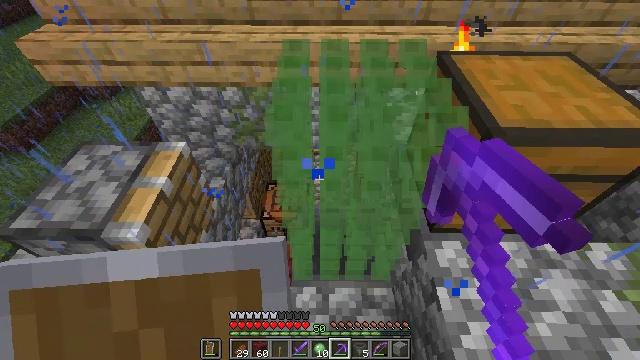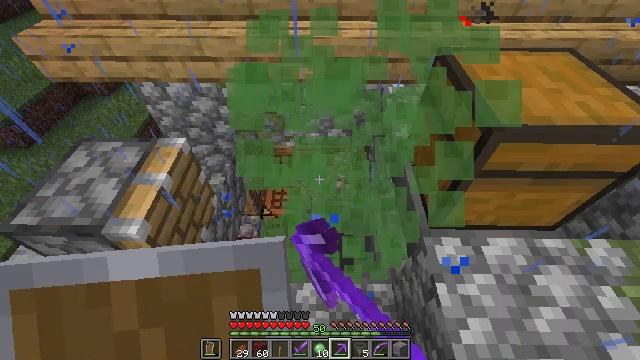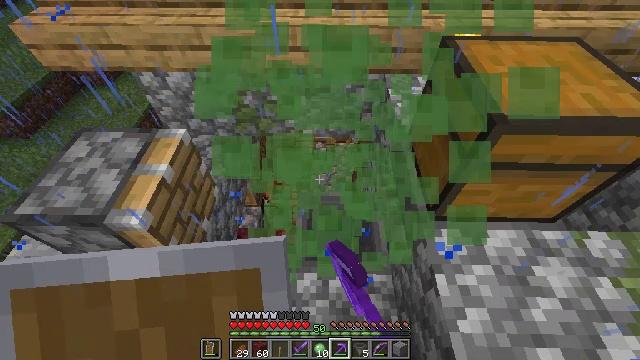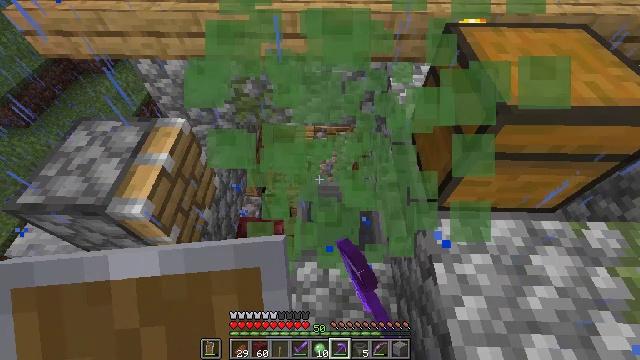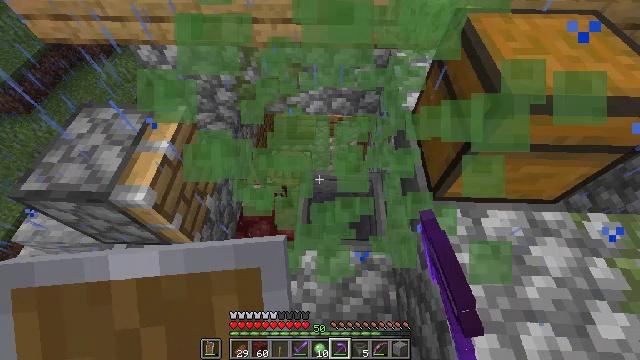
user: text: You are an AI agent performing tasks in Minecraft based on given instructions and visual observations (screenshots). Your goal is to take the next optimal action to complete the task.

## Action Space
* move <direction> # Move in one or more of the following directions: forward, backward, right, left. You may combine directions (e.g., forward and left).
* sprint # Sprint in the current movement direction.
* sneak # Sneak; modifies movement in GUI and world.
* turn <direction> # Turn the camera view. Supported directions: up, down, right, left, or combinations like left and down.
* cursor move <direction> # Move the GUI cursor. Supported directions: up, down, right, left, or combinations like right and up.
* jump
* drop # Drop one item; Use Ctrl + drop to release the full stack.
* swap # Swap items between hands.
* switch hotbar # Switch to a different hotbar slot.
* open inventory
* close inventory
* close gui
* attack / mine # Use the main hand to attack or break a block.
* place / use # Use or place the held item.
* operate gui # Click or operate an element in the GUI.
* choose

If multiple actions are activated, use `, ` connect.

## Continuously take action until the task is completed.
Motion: motion action
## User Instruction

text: Gather slime blocks for crafting purposes.
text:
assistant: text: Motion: attack / mine
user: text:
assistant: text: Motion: turn down
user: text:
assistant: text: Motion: turn down
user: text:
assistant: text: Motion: turn down
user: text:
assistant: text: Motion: no_op